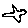
Label: bird